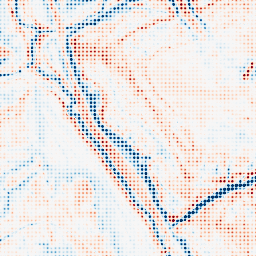
Category: edge_preserving
Decomposition family: bilateral
Decomposition parameters: d: 21
sigma_color: 25
sigma_space: 25
Upsampling method: sinc_hamming
Upsampling parameters: scale: 8
kernel_size: 4
Upsampling scale: 8